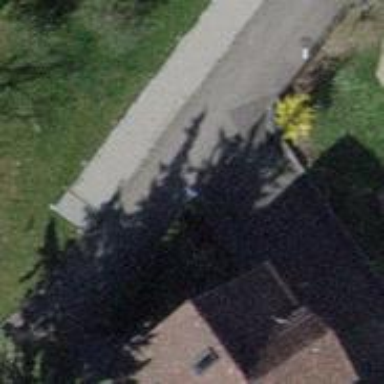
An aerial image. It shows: Residential road with asphalt surface. There are sidewalks on both sides of the road.